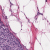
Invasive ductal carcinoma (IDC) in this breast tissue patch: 0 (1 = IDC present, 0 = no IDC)